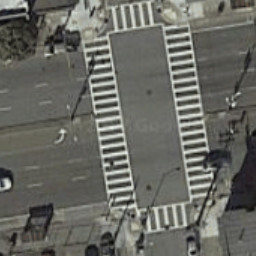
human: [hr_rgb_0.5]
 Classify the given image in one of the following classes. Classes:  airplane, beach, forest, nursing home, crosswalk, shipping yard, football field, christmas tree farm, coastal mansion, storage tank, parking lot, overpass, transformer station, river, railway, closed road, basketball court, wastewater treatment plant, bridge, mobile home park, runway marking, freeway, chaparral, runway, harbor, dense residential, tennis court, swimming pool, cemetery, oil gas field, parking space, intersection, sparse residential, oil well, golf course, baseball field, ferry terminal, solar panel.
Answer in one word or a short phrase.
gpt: crosswalk